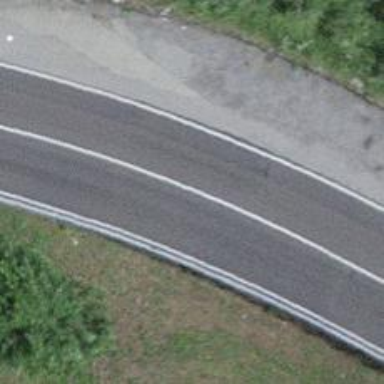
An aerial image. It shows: Primary road with asphalt surface and designated cycle lane.